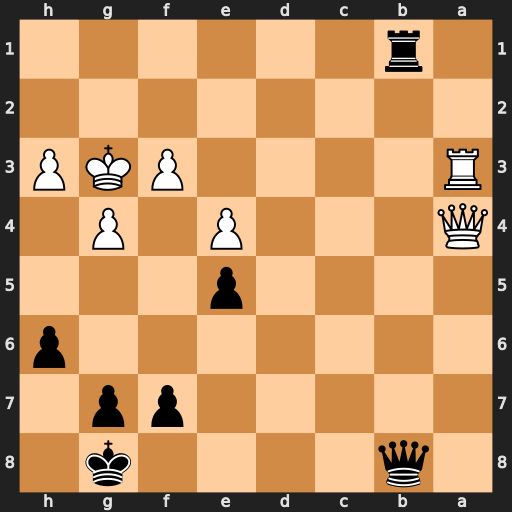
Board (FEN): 1q4k1/5pp1/7p/4p3/Q3P1P1/R4PKP/8/1r6
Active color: b
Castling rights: -
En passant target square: -
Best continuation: Rg1+ Kh2 Qb1